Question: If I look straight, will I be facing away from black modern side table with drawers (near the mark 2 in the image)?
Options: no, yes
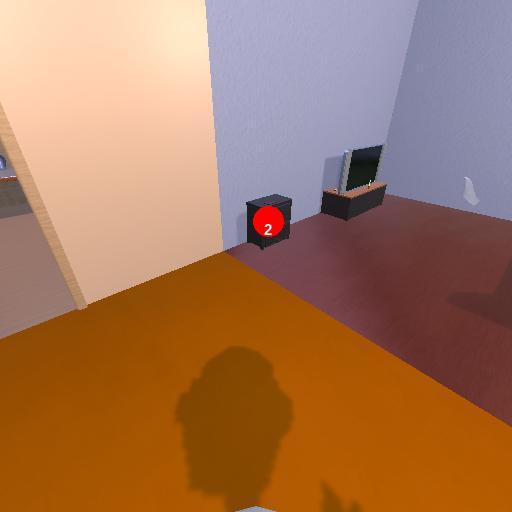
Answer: no